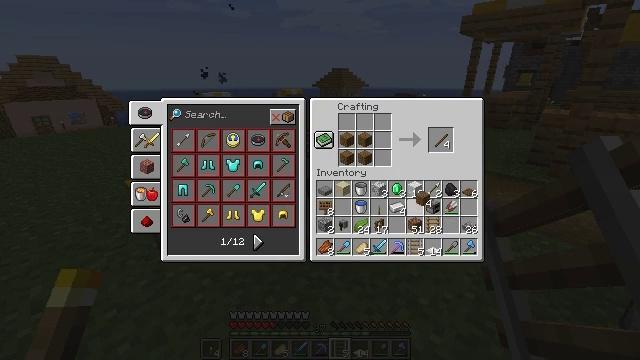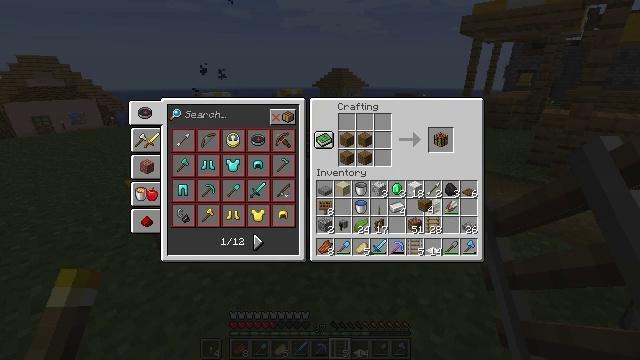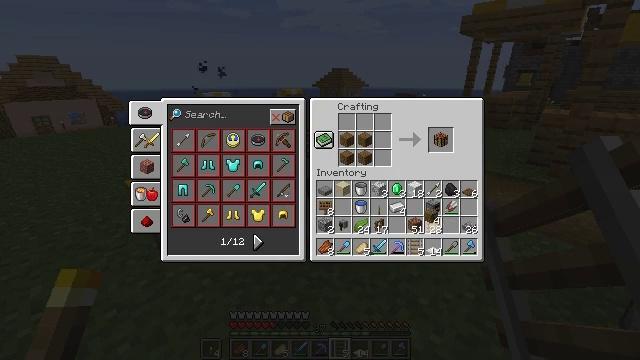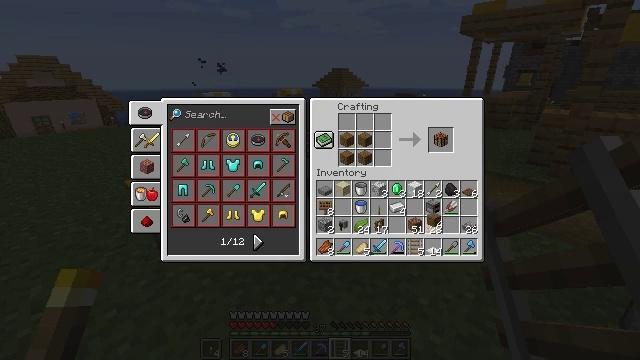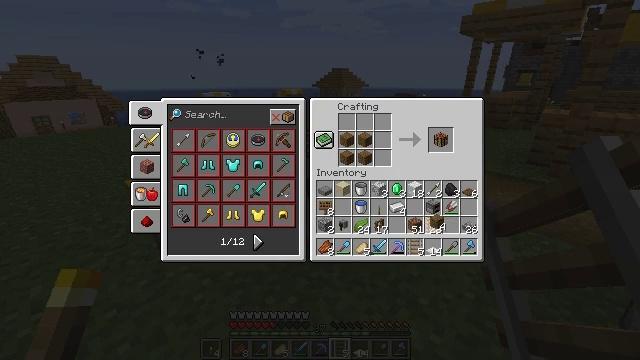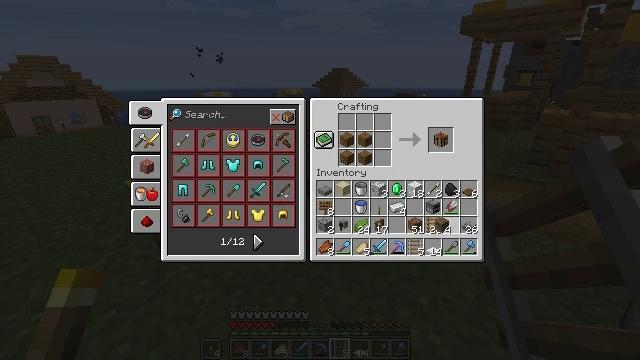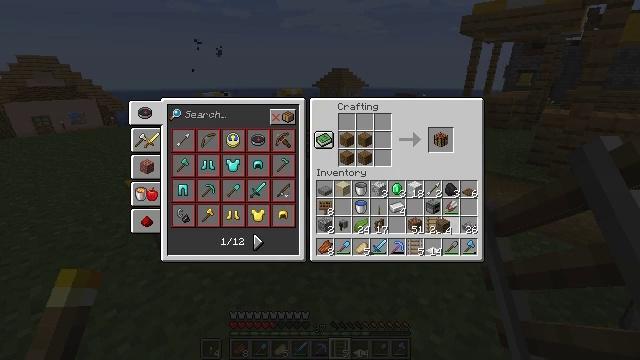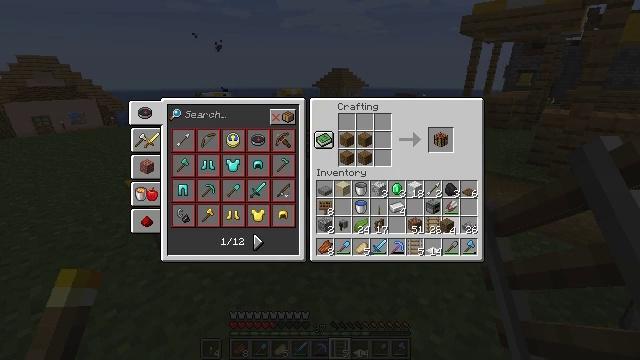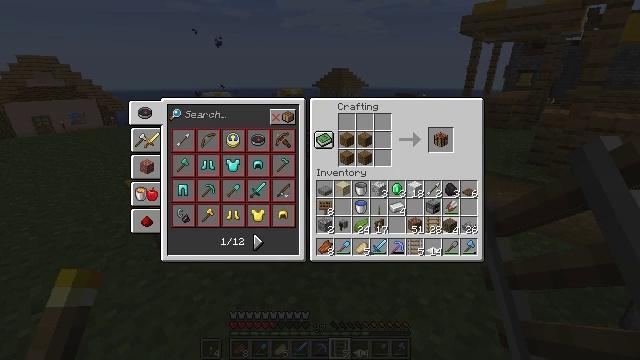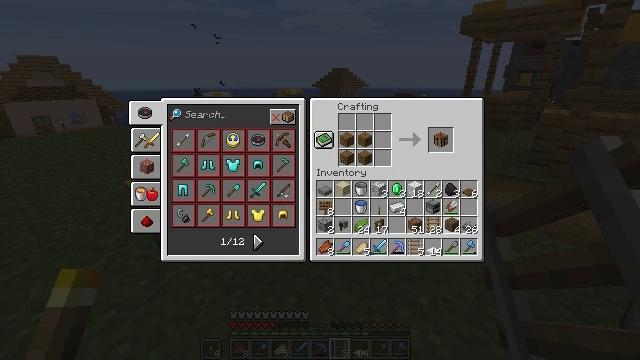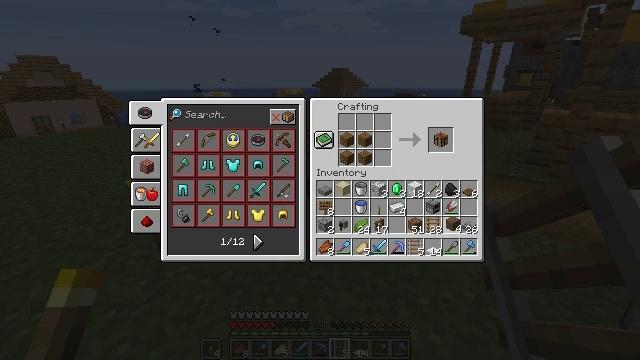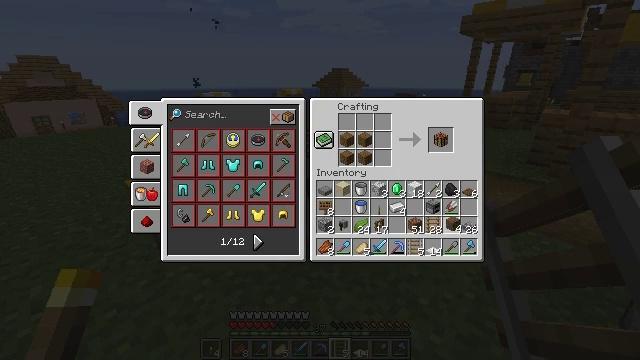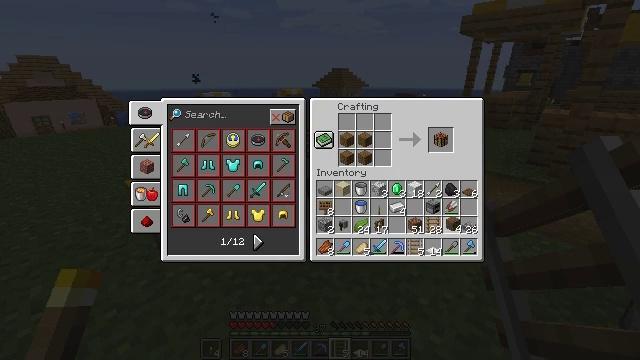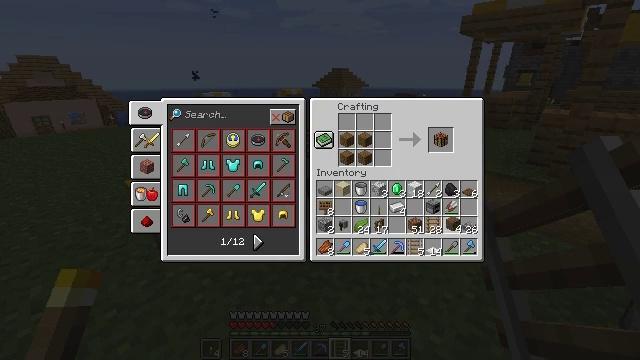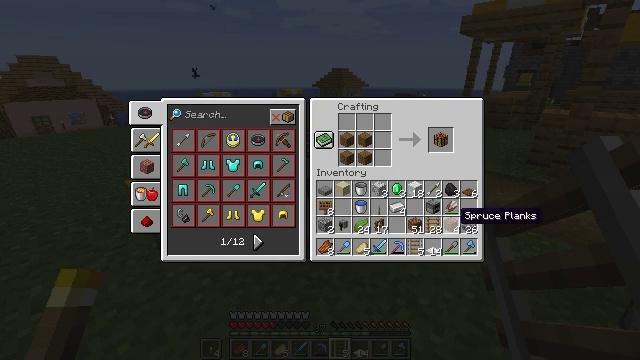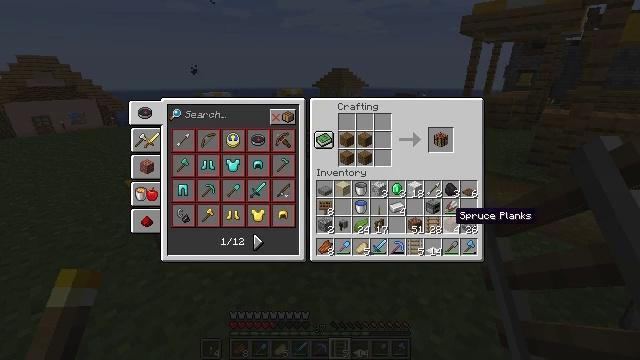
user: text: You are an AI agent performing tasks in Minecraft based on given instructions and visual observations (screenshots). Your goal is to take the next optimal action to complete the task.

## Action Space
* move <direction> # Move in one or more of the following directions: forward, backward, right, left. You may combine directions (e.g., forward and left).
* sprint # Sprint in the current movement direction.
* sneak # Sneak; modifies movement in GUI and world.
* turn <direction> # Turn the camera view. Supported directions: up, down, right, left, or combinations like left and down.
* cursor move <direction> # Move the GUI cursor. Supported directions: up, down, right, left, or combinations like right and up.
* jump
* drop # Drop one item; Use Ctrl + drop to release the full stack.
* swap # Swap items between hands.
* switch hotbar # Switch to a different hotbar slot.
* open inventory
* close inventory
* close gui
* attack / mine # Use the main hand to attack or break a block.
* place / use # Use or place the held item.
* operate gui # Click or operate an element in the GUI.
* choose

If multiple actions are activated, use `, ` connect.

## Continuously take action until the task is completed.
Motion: motion action
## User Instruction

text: Assemble a smithing table with the appropriate materials.
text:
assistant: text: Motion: no_op
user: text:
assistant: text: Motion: cursor move down
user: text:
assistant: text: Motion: no_op
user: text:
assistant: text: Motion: no_op
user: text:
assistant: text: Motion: no_op
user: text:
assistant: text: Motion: no_op
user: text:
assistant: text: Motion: no_op
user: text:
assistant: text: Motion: no_op
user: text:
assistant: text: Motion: no_op
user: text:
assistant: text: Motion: no_op
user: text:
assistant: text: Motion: operate gui
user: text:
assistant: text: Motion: operate gui
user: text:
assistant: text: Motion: operate gui
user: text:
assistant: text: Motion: no_op
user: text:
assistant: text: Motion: no_op
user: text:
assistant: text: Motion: no_op
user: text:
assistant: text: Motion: cursor move left
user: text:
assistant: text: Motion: no_op
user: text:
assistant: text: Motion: no_op
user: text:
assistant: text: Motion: no_op
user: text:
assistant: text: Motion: cursor move up
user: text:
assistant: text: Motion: no_op
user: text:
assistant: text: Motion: no_op
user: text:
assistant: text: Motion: no_op
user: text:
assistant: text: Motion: no_op
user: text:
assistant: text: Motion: no_op
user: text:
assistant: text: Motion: cursor move left
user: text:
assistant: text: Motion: cursor move left
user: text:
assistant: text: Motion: no_op
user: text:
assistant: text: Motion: no_op